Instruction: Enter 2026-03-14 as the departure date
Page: home
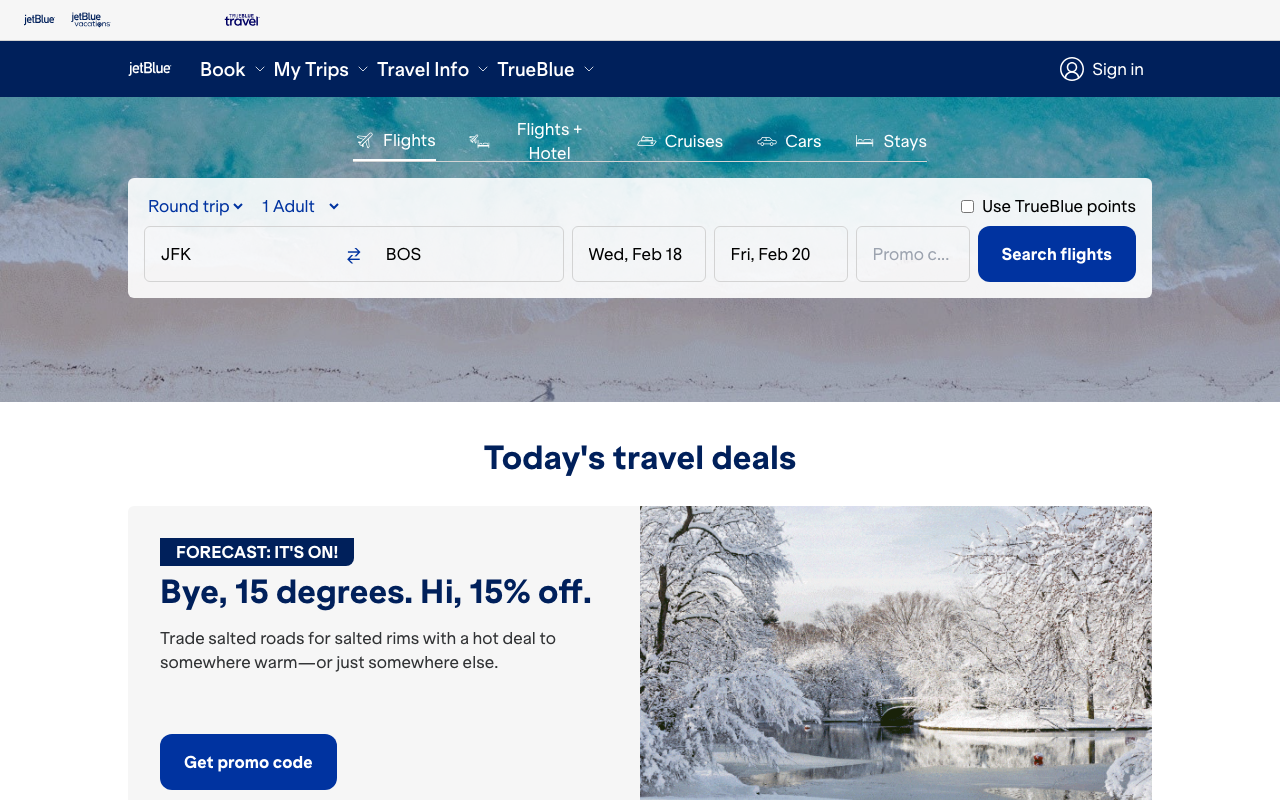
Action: type